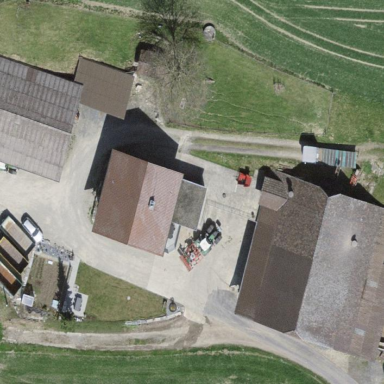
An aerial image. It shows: Farmyard area.